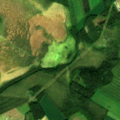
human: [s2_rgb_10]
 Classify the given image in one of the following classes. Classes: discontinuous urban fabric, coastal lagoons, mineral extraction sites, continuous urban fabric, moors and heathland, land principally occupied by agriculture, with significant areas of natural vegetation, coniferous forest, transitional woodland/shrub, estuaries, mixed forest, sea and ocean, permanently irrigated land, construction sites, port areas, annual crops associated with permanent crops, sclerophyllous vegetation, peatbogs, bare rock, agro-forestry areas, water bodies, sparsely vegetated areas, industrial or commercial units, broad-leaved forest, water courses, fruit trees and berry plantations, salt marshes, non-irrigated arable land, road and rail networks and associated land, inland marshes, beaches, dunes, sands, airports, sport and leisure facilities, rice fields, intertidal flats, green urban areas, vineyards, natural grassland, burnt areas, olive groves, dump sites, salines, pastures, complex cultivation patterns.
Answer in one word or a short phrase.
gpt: non-irrigated arable land, coniferous forest, mixed forest, peatbogs